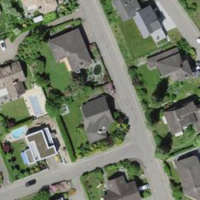
EUNIS habitat code: 55
Species observed at this site:
Cardamine pratensis